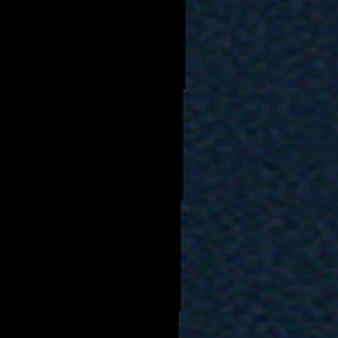
Label: other